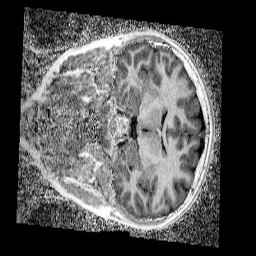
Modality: UNIT1_denoised
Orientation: coronal
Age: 13
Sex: male
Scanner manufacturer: siemens
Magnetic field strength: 3 T
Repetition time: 4 s
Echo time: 0.00299 s